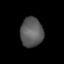
Tissue: lung
Cell type: Others
Senescence score: 0.1464
Nuclear area (px): 647
Mean DAPI intensity: 91.26